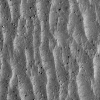
Atmospheric dust classification: not_dusty